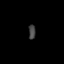
Tissue: lung
Cell type: Epithelial cells
Senescence score: 0.2081
Nuclear area (px): 100
Mean DAPI intensity: 65.65